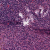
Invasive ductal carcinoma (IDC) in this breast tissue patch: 0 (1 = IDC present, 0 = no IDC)